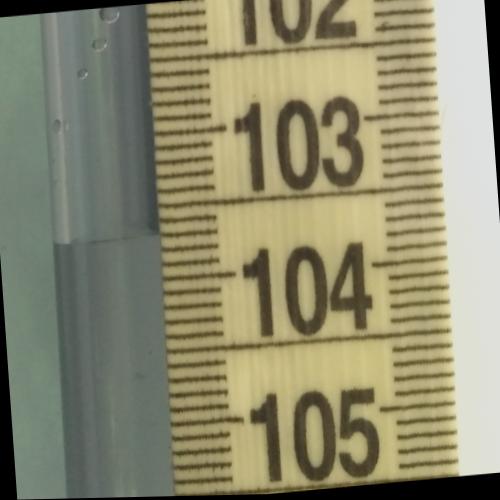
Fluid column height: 103.7 cm